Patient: sex F, age 72
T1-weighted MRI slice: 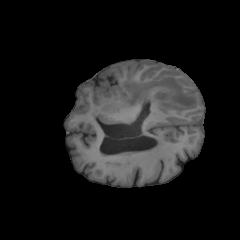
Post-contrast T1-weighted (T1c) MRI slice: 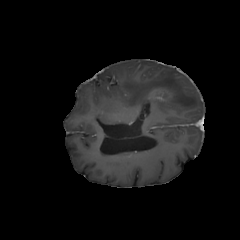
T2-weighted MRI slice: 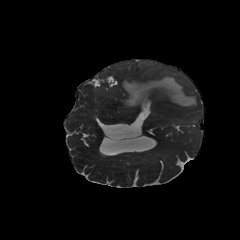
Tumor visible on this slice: yes
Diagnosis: Glioblastoma, IDH-wildtype
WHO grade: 4